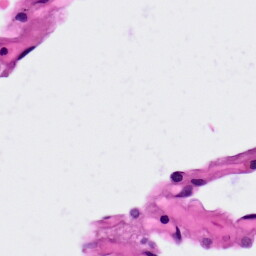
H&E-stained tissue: Lung